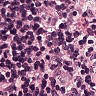
Metastatic tissue present: no